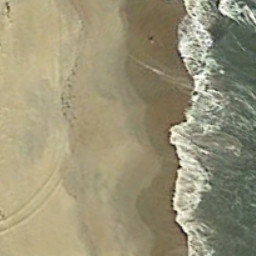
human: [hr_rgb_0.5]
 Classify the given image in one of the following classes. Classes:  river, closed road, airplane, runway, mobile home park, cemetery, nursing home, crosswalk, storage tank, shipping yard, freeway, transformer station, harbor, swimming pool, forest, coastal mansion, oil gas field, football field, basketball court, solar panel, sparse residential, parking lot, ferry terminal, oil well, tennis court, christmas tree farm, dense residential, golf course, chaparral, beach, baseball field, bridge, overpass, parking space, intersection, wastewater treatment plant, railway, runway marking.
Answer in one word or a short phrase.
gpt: beach